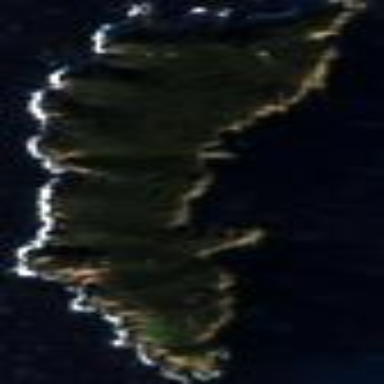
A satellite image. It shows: Island with natural coastline.